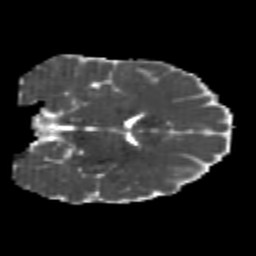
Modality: MD
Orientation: coronal
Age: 23
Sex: male
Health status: healthy
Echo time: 0.074 s